Question: I'm making an app with custom buttons, but I want to know is it better to use the nine-patch tool or define styles and colors in xml. My buttons change in height and width but they do not have images, just words, something like this:

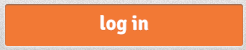
Answer: Please check this link also. <URL>. Both approaches have is own merits. Select one option as per your situation